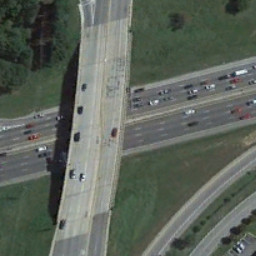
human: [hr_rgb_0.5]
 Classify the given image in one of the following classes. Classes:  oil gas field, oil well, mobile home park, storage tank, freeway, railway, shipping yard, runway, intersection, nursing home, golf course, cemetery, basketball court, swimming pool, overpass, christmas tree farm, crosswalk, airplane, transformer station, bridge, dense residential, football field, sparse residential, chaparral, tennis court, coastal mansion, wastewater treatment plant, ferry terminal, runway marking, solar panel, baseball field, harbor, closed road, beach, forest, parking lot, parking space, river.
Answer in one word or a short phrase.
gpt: overpass